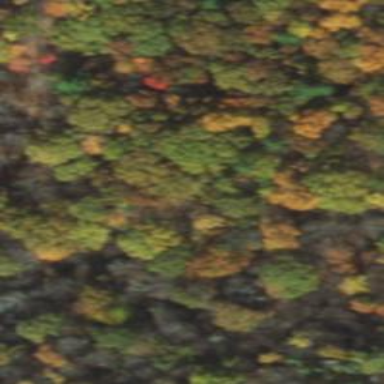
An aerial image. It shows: Serene woodland landscape.